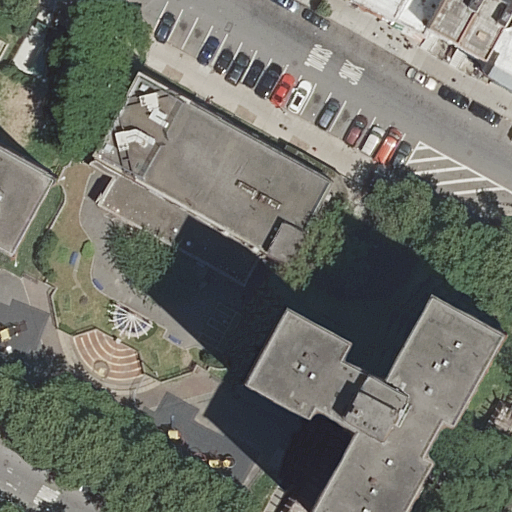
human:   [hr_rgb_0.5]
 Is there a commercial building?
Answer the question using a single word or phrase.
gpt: no

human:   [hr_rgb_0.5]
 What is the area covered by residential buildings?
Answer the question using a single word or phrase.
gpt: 2711m2

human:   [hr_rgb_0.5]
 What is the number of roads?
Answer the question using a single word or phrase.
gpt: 2

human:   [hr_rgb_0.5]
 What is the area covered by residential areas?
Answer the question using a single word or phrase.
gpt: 0m2

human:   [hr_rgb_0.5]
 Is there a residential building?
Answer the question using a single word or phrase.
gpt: yes

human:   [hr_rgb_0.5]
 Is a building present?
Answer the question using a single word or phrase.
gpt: yes

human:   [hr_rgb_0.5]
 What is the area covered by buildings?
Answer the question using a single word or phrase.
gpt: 2711m2

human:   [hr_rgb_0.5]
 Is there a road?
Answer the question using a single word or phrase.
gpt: yes

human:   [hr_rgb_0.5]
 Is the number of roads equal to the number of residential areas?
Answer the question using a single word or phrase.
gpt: no

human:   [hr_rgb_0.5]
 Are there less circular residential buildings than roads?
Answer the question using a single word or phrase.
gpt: yes

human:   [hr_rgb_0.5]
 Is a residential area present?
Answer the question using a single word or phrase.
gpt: yes

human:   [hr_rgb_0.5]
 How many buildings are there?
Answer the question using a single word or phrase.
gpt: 9

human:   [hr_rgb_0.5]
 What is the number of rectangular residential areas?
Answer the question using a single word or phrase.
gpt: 1

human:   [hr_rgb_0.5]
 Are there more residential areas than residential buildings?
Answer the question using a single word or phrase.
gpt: no

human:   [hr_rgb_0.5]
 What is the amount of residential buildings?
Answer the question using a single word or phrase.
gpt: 9

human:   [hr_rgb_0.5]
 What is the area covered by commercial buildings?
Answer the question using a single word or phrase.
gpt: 0m2

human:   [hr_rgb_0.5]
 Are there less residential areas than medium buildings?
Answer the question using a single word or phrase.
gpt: yes

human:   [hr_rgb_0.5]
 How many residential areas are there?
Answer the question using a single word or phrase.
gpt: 1

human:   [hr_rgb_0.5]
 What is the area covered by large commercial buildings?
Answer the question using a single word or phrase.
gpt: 0m2

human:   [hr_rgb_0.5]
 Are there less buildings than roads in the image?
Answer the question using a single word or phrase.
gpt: no

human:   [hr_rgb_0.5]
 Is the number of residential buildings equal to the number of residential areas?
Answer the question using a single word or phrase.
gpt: no

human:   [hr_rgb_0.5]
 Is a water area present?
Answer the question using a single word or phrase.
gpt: no

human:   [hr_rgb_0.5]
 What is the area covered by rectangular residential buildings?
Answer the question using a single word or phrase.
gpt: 1287m2

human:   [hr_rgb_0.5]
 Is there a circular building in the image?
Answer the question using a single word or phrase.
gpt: no

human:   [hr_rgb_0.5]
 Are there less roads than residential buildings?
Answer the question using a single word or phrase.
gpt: yes

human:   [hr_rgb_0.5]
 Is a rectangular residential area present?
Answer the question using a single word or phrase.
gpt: yes

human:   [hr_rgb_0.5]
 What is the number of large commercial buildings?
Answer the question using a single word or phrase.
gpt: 0

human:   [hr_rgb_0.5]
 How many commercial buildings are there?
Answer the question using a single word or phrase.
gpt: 0

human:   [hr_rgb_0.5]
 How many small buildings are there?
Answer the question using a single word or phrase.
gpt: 4

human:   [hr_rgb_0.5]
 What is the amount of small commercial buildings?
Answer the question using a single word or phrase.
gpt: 0

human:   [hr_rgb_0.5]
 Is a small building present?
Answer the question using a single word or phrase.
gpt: yes

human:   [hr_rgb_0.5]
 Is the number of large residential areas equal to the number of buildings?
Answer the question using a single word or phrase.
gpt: no

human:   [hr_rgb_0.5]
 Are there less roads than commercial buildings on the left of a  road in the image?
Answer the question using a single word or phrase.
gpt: no

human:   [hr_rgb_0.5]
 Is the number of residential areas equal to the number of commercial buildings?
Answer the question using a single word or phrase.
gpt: no

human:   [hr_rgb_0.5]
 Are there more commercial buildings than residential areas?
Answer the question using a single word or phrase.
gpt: no

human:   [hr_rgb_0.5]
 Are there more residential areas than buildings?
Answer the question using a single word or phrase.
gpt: no

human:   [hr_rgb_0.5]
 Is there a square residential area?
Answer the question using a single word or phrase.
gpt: no

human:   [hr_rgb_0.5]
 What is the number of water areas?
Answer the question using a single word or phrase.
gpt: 0

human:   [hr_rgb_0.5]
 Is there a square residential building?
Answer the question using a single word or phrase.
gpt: no

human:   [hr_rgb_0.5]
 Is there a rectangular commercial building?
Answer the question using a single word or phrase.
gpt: no

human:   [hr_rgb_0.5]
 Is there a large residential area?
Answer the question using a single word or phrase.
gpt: no

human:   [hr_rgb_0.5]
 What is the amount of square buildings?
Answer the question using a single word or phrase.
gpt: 0

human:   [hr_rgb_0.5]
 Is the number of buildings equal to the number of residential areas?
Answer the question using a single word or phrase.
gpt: no

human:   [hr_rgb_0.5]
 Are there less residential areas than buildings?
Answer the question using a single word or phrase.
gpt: yes

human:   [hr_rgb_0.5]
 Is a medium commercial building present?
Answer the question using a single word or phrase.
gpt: no

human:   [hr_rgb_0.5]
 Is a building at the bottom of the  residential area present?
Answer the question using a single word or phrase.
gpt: no

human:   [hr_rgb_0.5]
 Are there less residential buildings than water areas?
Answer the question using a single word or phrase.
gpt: no

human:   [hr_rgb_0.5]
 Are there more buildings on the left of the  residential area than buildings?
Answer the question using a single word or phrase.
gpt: no

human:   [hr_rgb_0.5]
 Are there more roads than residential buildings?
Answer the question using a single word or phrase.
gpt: no

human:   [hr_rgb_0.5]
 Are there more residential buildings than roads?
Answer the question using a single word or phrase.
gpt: yes

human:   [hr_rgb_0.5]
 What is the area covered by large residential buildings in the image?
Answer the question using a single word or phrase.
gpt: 1801m2

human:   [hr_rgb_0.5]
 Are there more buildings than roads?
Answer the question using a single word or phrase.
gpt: yes

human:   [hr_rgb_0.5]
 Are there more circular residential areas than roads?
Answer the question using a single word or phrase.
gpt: no

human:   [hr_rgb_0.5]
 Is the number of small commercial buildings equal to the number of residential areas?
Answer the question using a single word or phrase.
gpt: no

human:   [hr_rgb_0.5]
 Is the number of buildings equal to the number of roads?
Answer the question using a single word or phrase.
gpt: no

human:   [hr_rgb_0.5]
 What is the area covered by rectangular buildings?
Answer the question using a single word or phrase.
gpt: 1287m2

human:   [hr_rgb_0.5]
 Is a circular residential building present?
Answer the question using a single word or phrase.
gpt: no

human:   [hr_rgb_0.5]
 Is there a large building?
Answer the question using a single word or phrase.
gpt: yes

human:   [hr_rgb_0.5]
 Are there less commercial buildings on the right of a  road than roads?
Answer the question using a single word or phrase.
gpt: yes

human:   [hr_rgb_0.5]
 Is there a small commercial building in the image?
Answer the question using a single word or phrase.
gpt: no

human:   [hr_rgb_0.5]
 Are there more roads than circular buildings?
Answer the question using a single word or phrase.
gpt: yes

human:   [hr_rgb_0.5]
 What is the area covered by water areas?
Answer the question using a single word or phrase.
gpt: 0m2

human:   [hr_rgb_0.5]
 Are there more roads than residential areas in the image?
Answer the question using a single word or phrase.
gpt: yes

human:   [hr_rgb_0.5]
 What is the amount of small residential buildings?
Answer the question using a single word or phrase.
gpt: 4